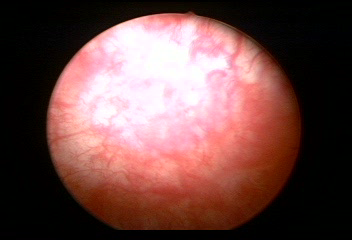
Modality: WLC
Class: Normal mucosa
Bladder cancer association: No